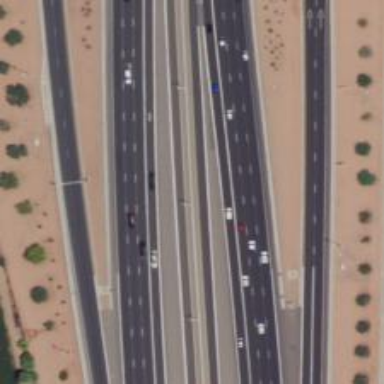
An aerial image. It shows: Asphalt motorway.